Question: Trying to sort the array of JSON objects in the array by "name" alphabetically. Gives error of "Value of type 'IndividualContact' has no subscripts" Not sure what that means. Any help is appreciated.
'''
class Contacts{
var contact = [IndividualContact]()
init?(data2: Data) {
do {
if let json2 = try JSONSerialization.jsonObject(with: data2) as? [String: Any], let body = json2["data2"] as? [String: Any] {
if let contacts = body["contacts"] as? [[String: Any]] {
self.contact = ( contacts.map { IndividualContact(json2: $0) } )
}
}
contact.sorted(by: { ($0["name"] as! String) < ($1["name"] as! String) })
} catch {
print("Error deserializing JSON: \(error)")
return nil
}
}
}
'''

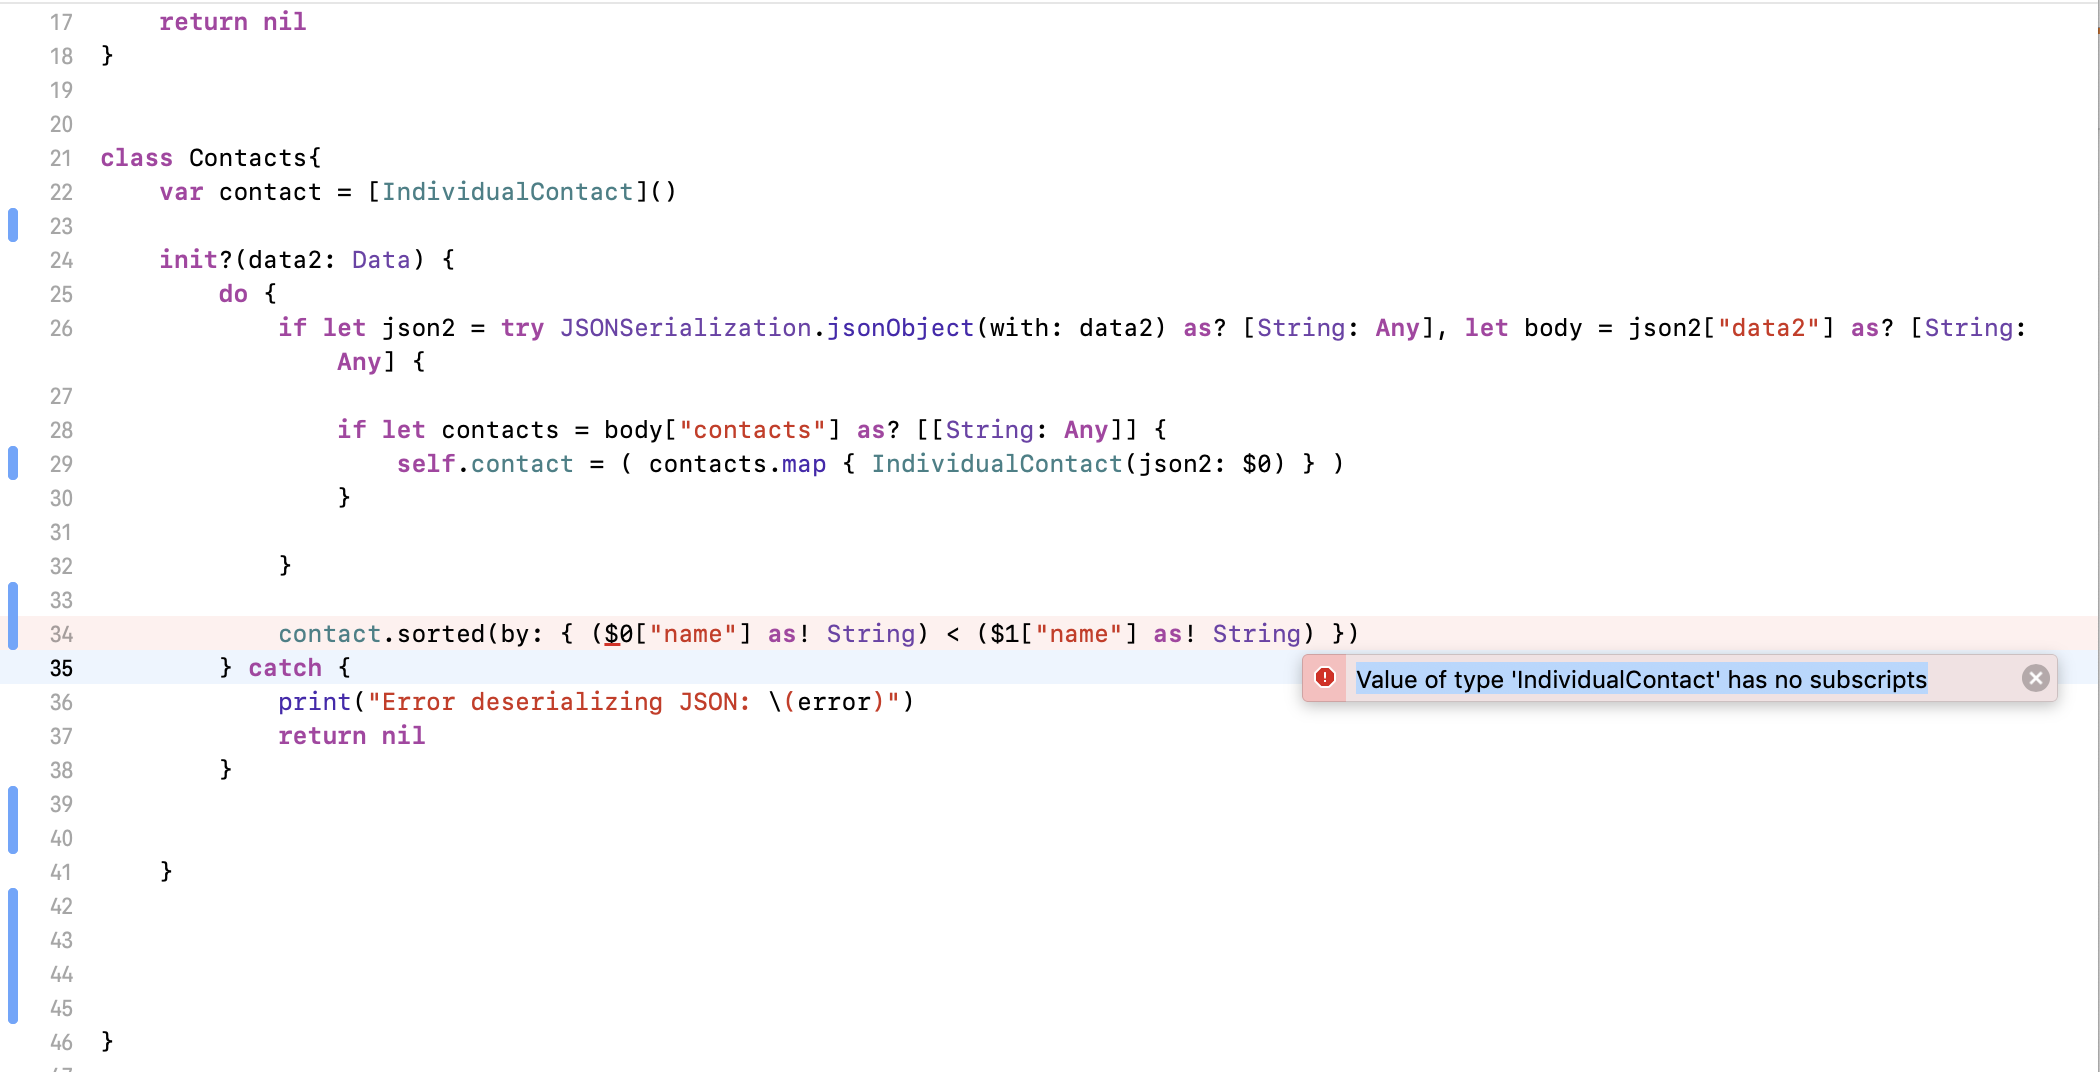
Answer: The compiler is telling you that your object ('IndividualContact') doesn't provide an implementation for the subscript token, i.e. '[...]'. While you provide that implementation in your struct/class, doing so might be overkill in this situation. You probably just want to call '$0.name' in your 'sorted(by:)' closure:
'contact.sorted(by: { $0.name < $1.name })'
If you really do want to use the '$0["name"]' syntax, then you can provide such an implementation. It might look something like this:
'''
subscript(key: String) -> String {
get {
switch key {
case "name":
return self.name
default:
return ""
}
}
set {
...
}
}
'''
More info on subscripts can be found here: <URL>